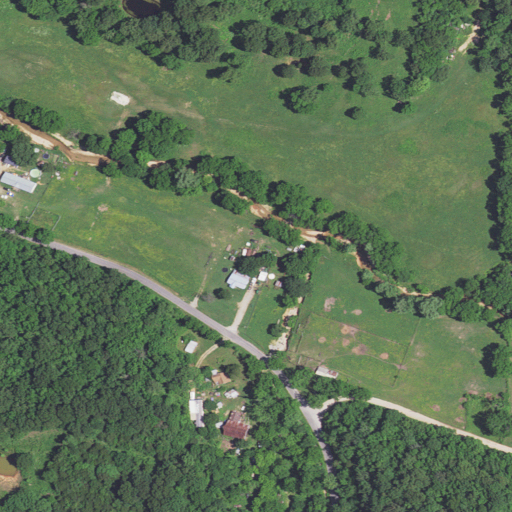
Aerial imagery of valley in Missouri named Hungry Hollow containing pasture, deciduous forest, open development, mixed forest, low intensity development, and medium intensity development